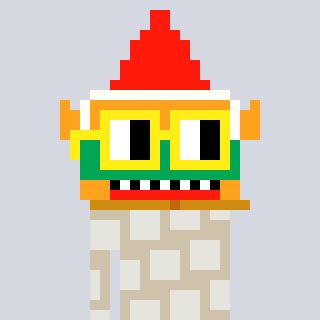
a pixel art character with square yellow glasses, a gnome-shaped head and a bege-colored body on a cool background